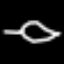
Label: leaf